Question: I'm experiencing some strange behavior. Let me try to explain, I stripped my code down to the bare minimum and I'm still having the problem. So first of all, I'm using VS2013 with .NET 4.0 and I'm on Windows 8.1.
So I have a custom 'UserControl' with a 'TextBox' that's being used through a 'ToolStripControlHost', if I focus on this textbox and hit , it only cycles through the controls to the LEFT of this textbox. If I have it focused and hit +, it cycles through the buttons to the right of it.

So this is an example of my form. The textbox in the middle is a custom control. My code (as simplified as possible) looks like:
'''
[ToolStripItemDesignerAvailability(ToolStripItemDesignerAvailability.ToolStrip | ToolStripItemDesignerAvailability.StatusStrip)]
public class ToolStripTestControl : ToolStripControlHost
{
public ToolStripTestControl() : this(new TestControl()) { }
public ToolStripTestControl(Control c) : base(c) { }
}
public class TestControl : UserControl
{
private TextBox _textBox = new TextBox();
public TestControl()
{
_textBox.Dock = DockStyle.Fill;
this.Controls.Add(_textBox);
}
protected override Size DefaultMinimumSize { get { return new Size(100, 22); } }
}
'''
Simply creating a new WinForms (.NET4) project and following these steps will allow you to replicate the problem:
1. Add new class file and paste the code above.
2. Build
3. Add a ToolStrip to your form
4. On the ToolStrip add a Button, my custom control, and another Button (through the designer is how I've been doing it)
5. Run
Once running...
1. Focus in the custom control
2. Hit TAB a few times, it should only focus on controls to the left.
3. Hit SHIFT+TAB a few times and it will only focus to the right.
Does anyone know what the problem is - or how I can fix this? I've been tearing my hair out all day trying to fix this. I finally stripped my code down and I can't seem to get it to work. I even tried overriding much of the 'OnEnter'/'OnGotFocus' functionality and doing it myself, but that became a nightmare.
Thanks!
So a few extra tid-bits.
If I change the custom control to inherit from TextBox instead of UserControl, tabbing/focus works as expected.
If I change it to be a 'Control' instead of a 'UserControl' the tabbing works fine, as well, however the focus never gets inside my inner TextBox - the focus seems to be lost (or presumably on the outer parent control but not being passed down to the inner TextBox).
I do see a MS Connect item added that describes this problem from 2009, but this link only seems to work if I'm NOT logged in to Microsoft Connect. Which means, I can't vote on it or comment... <URL>
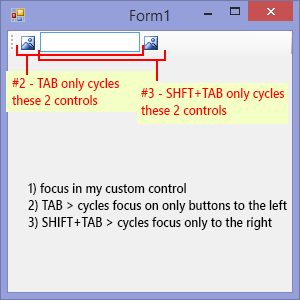
Answer: The .NET 2.0 ToolStripItem classes have been a major bug factory. They are controls, but reproducing the behavior of a Windows window isn't that easy. There is an enormous amount of code underneath, most of it internal so you can't tinker with it. And with quirks when they don't emulate the behavior of a window perfectly. You could call them "airspace" issues, pretty similar to the kind of problems that WPF has.
The airspace issue here is , entirely unambiguous for a true window but it needs to be faked for a ToolStripItem. It is actually the item's parent that has the focus, it needs to be emulated for the item. It is the transition that bytes, ToolStrip expects a window-based control to have a reliable Focus property.
Trouble is, your custom host doesn't. It is the inner control that has the focus. This could arguably be blamed on an omission in the ToolStripControlHost class. Probably. The trouble with emulating a window, there's never enough code :)
Anyhoo, fix your problem by adding this sliver of code to your host:
'''
public override bool Focused {
get { return _textBox.Focused; }
}
'''